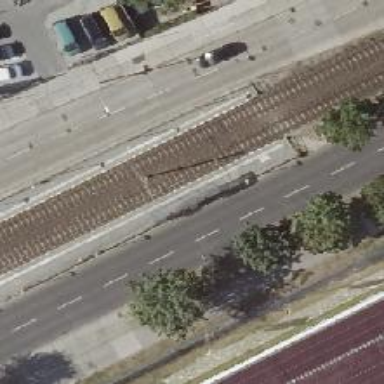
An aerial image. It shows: Tram stop position for public transport.